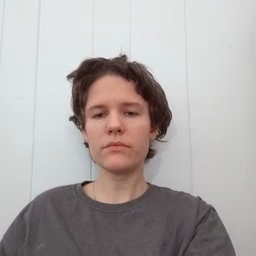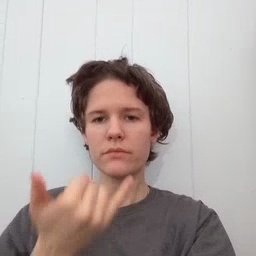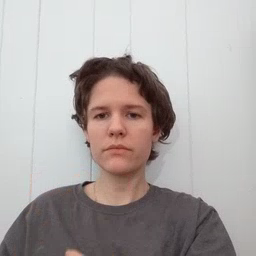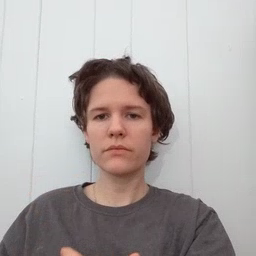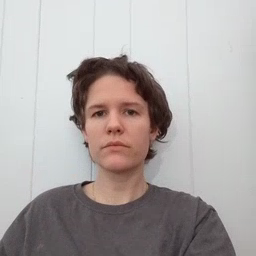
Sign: now